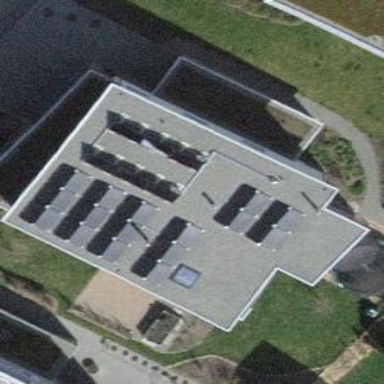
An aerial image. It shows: Solar power generator.